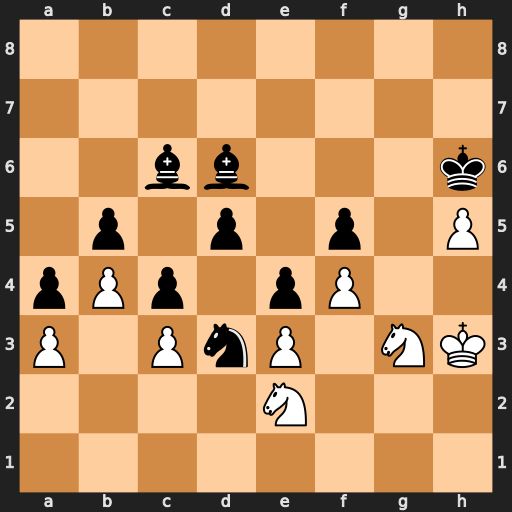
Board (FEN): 8/8/2bb3k/1p1p1p1P/pPp1pP2/P1PnP1NK/4N3/8
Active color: w
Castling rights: -
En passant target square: -
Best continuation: Nxf5+ Kxh5 Nxd6 Bd7+ Kg3